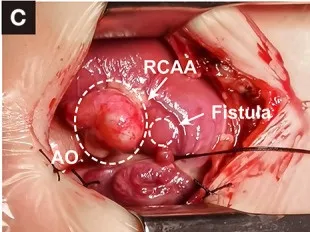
(C-F) depicted the surgical repair process. RCA, right coronary artery; RCAA, right coronary artery aneurysm; AO, aorta.
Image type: medical_photograph (other_medical_photograph)